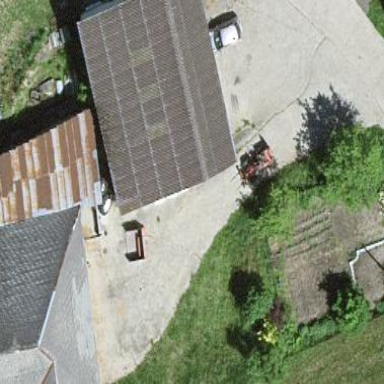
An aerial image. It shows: Rural barn.